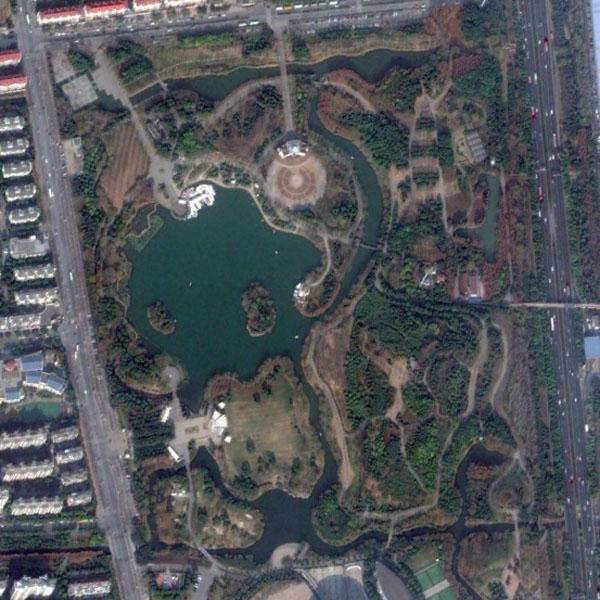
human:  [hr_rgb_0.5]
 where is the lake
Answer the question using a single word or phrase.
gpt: in the park